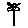
Label: flower